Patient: sex M, age 35
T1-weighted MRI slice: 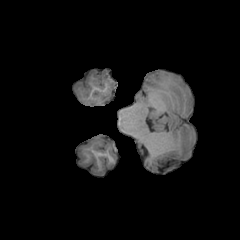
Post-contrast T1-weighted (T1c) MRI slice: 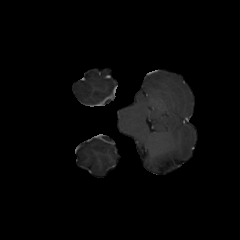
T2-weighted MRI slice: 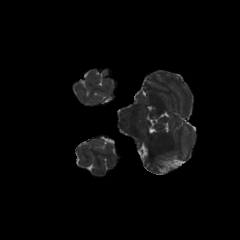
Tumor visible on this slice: no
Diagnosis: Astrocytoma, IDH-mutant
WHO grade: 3